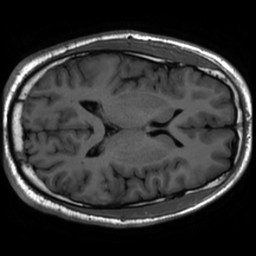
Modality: inplaneT1
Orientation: axial
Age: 20
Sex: male
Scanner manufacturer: ge
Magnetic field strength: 3 T
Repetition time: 2.499 s
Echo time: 0.02513 s